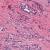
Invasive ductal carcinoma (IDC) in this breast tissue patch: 1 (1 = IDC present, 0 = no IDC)